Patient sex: M
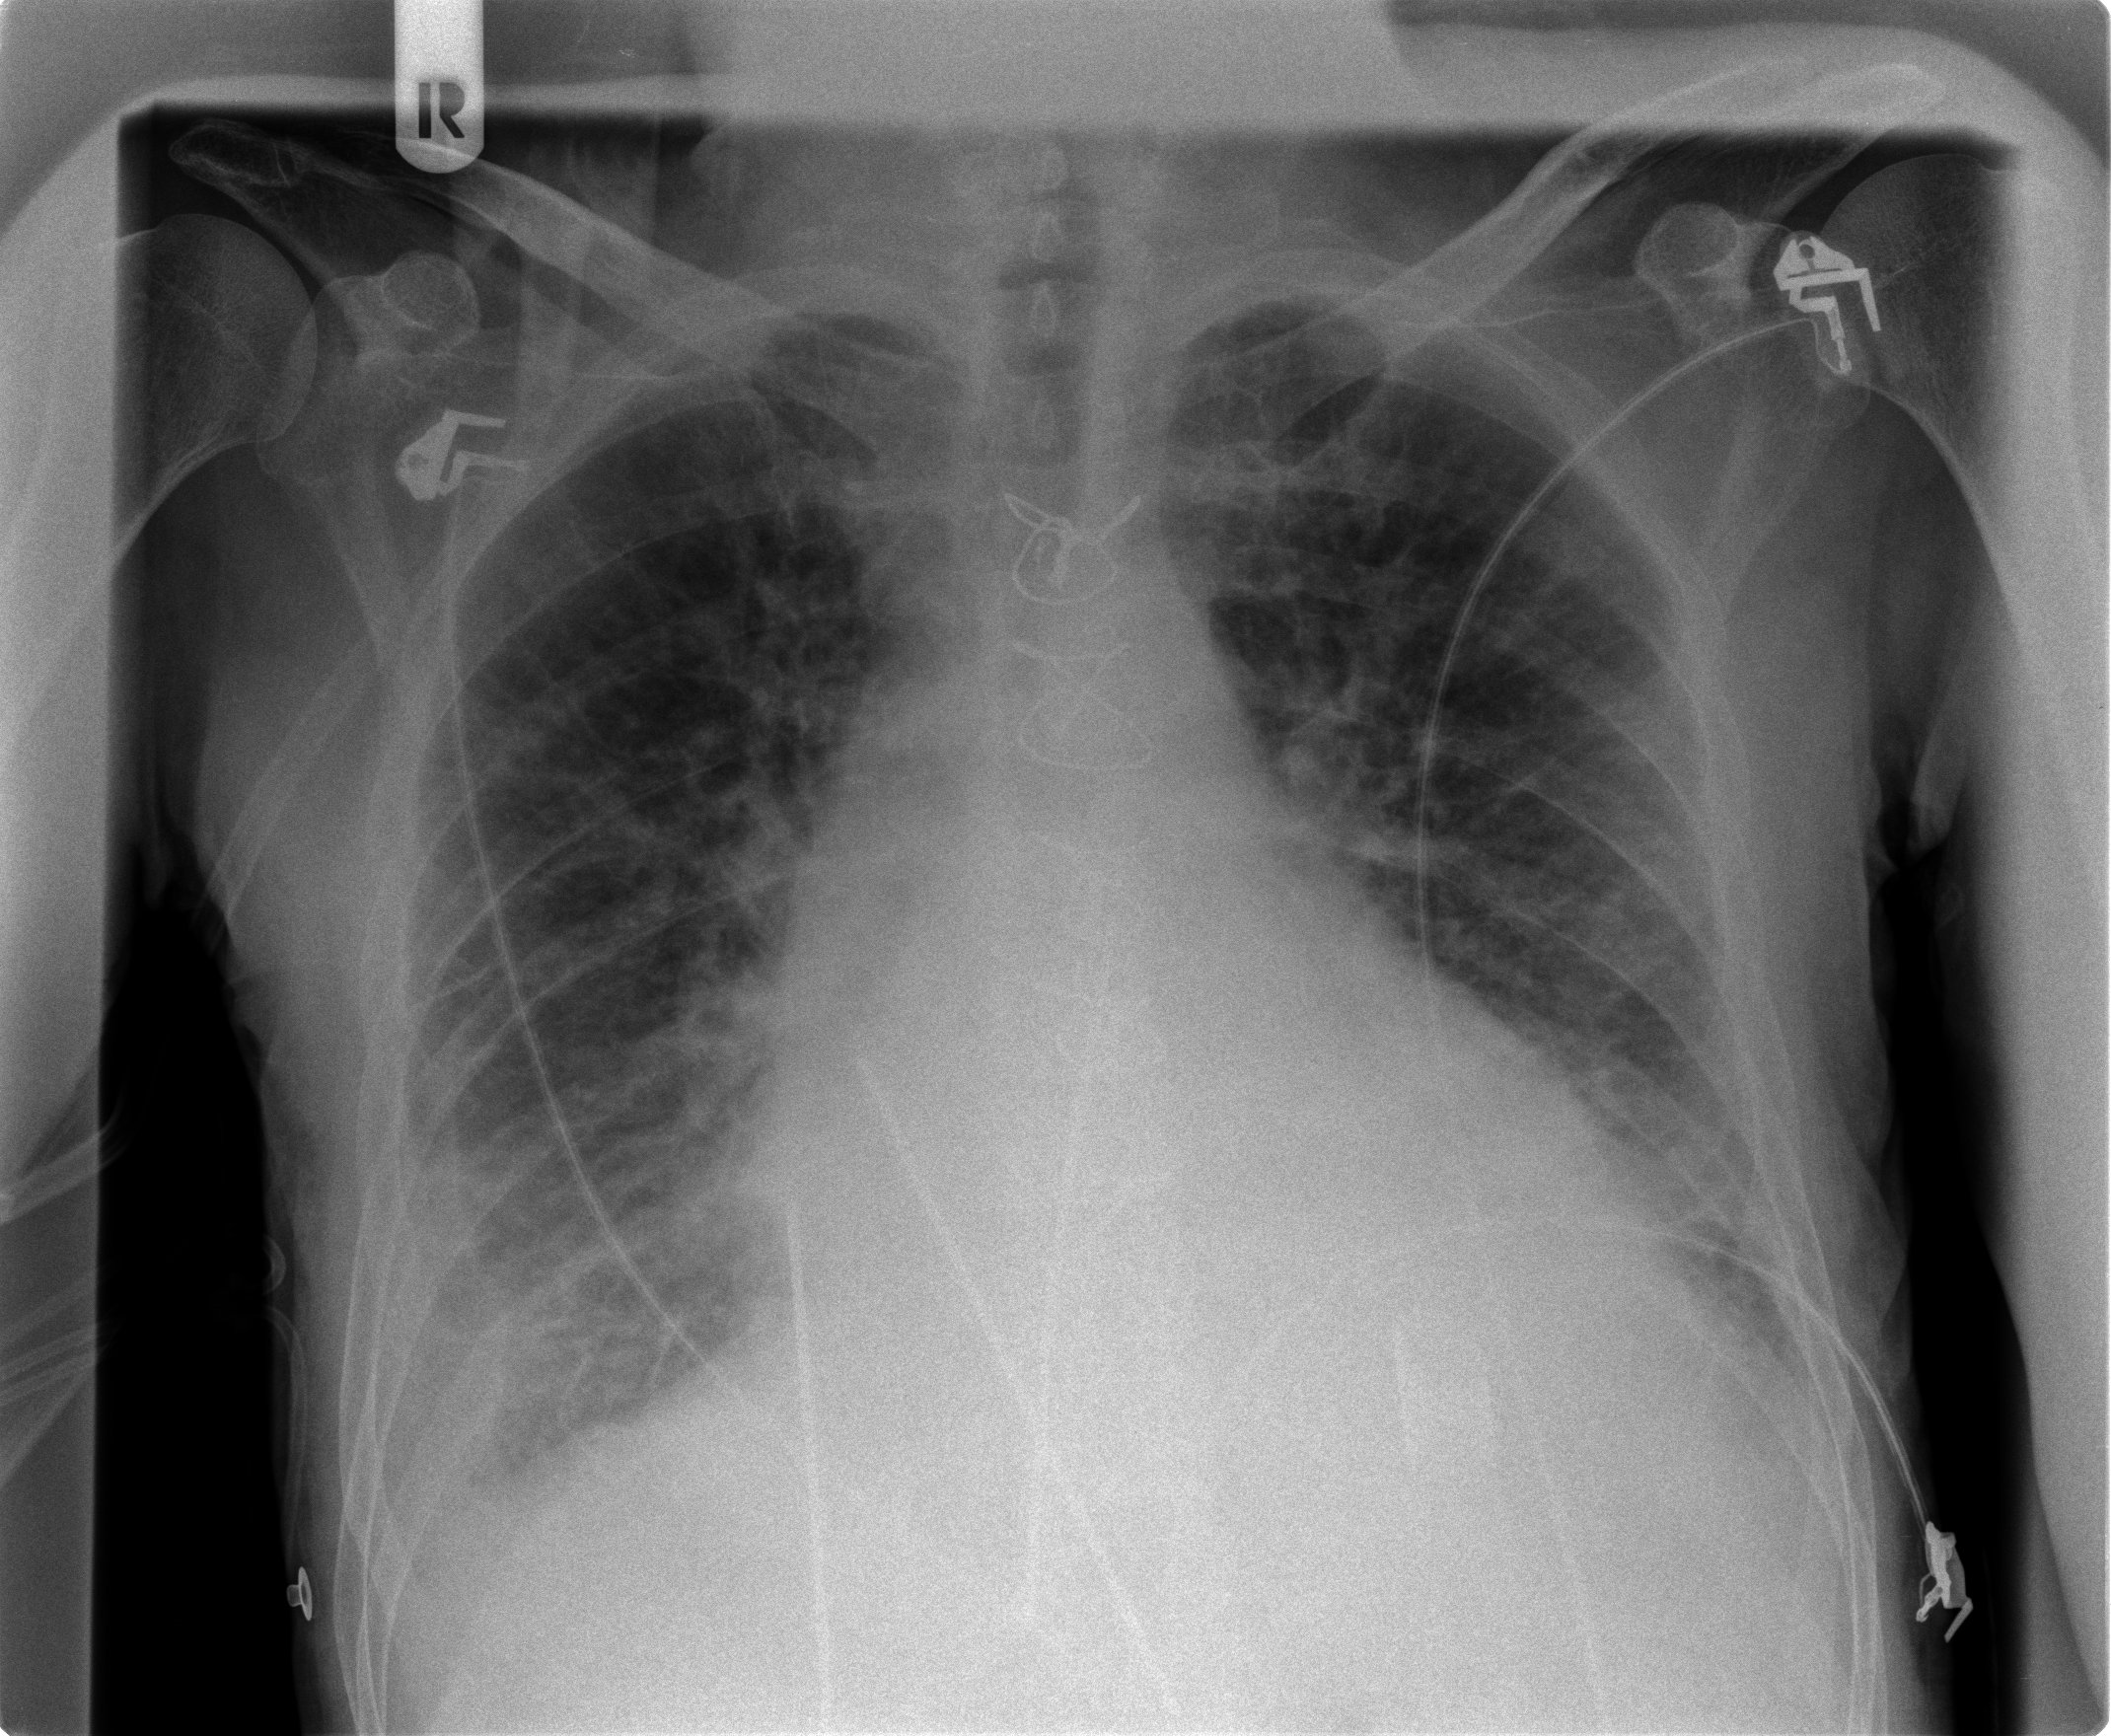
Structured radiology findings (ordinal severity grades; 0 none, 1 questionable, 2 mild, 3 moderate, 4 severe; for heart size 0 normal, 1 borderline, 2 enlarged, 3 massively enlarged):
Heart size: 2
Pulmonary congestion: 3
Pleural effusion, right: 2
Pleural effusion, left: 2
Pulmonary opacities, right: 2
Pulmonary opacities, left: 1
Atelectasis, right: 2
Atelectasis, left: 2